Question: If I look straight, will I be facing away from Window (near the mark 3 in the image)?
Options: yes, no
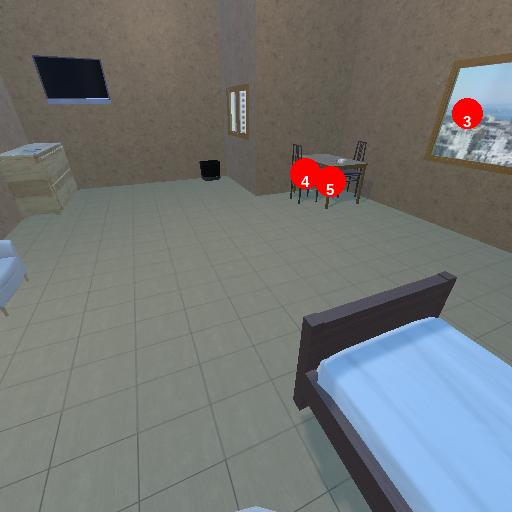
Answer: yes